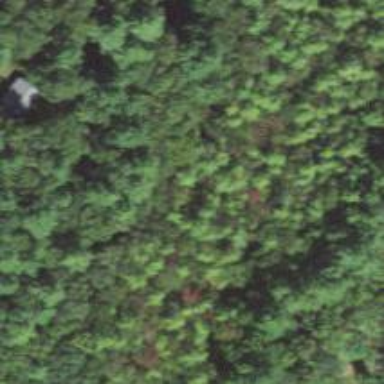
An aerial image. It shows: Woodland with needle-leaved trees.